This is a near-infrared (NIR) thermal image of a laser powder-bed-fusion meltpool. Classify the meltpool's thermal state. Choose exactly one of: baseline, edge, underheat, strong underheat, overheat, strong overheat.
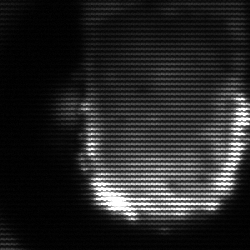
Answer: baseline